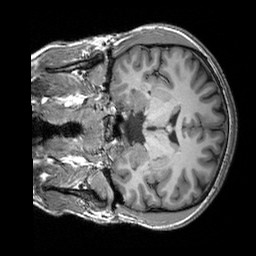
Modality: T1w
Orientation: coronal
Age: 20
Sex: male
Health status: healthy
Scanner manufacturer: siemens
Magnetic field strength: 3 T
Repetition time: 2.3 s
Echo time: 0.00303 s